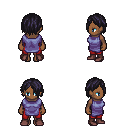
a pixel art fantasy rpg character, female body template, human, dark skin, chain tabard jacket, red pants, raven bangs hairstyle, maroon shoes, four views (front, back, left, right), 2x2 character sprite sheet, small pixel art, hard edges, no anti-aliasing